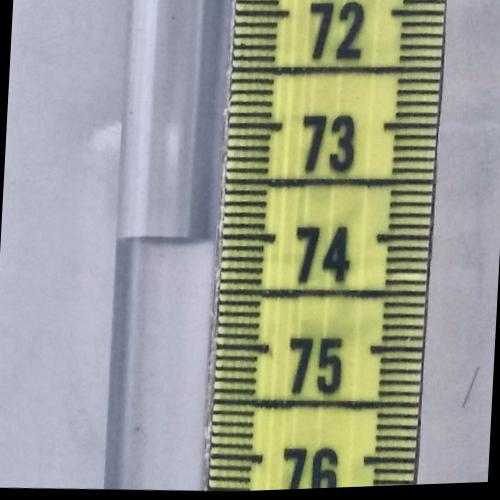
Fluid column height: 74.0 cm